Brain MRI, t1w sequence, axial 2D slice.
Patient: age 51, sex F, weight 95 kg, height 1.95 m
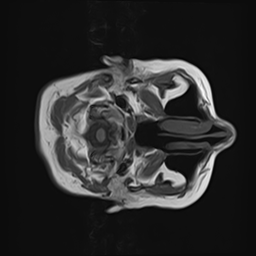